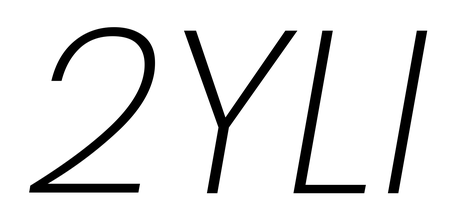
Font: Poppins-ExtraLightItalic